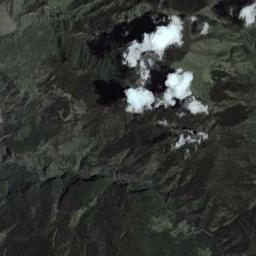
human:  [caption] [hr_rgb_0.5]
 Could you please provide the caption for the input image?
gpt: There is a thick cloud and a thin cloud on the sea .

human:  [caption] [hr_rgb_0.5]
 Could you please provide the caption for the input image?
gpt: Small white clouds on green hills .

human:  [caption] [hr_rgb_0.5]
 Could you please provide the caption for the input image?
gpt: The white cloud is above the mountain .

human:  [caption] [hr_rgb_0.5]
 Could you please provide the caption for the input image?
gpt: The cumulus clouds are located above the land covered by some vegetation and some lakes are on the land .

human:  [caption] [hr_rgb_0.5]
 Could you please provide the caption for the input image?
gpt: There are a few pieces of white clouds over a mountain .